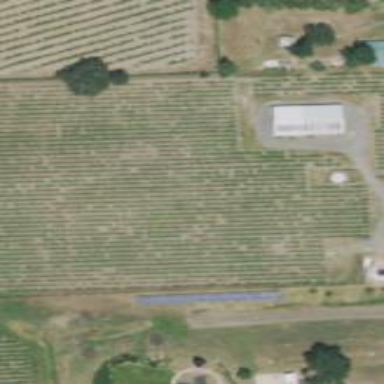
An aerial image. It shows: Vineyard growing wine grapes.